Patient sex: M
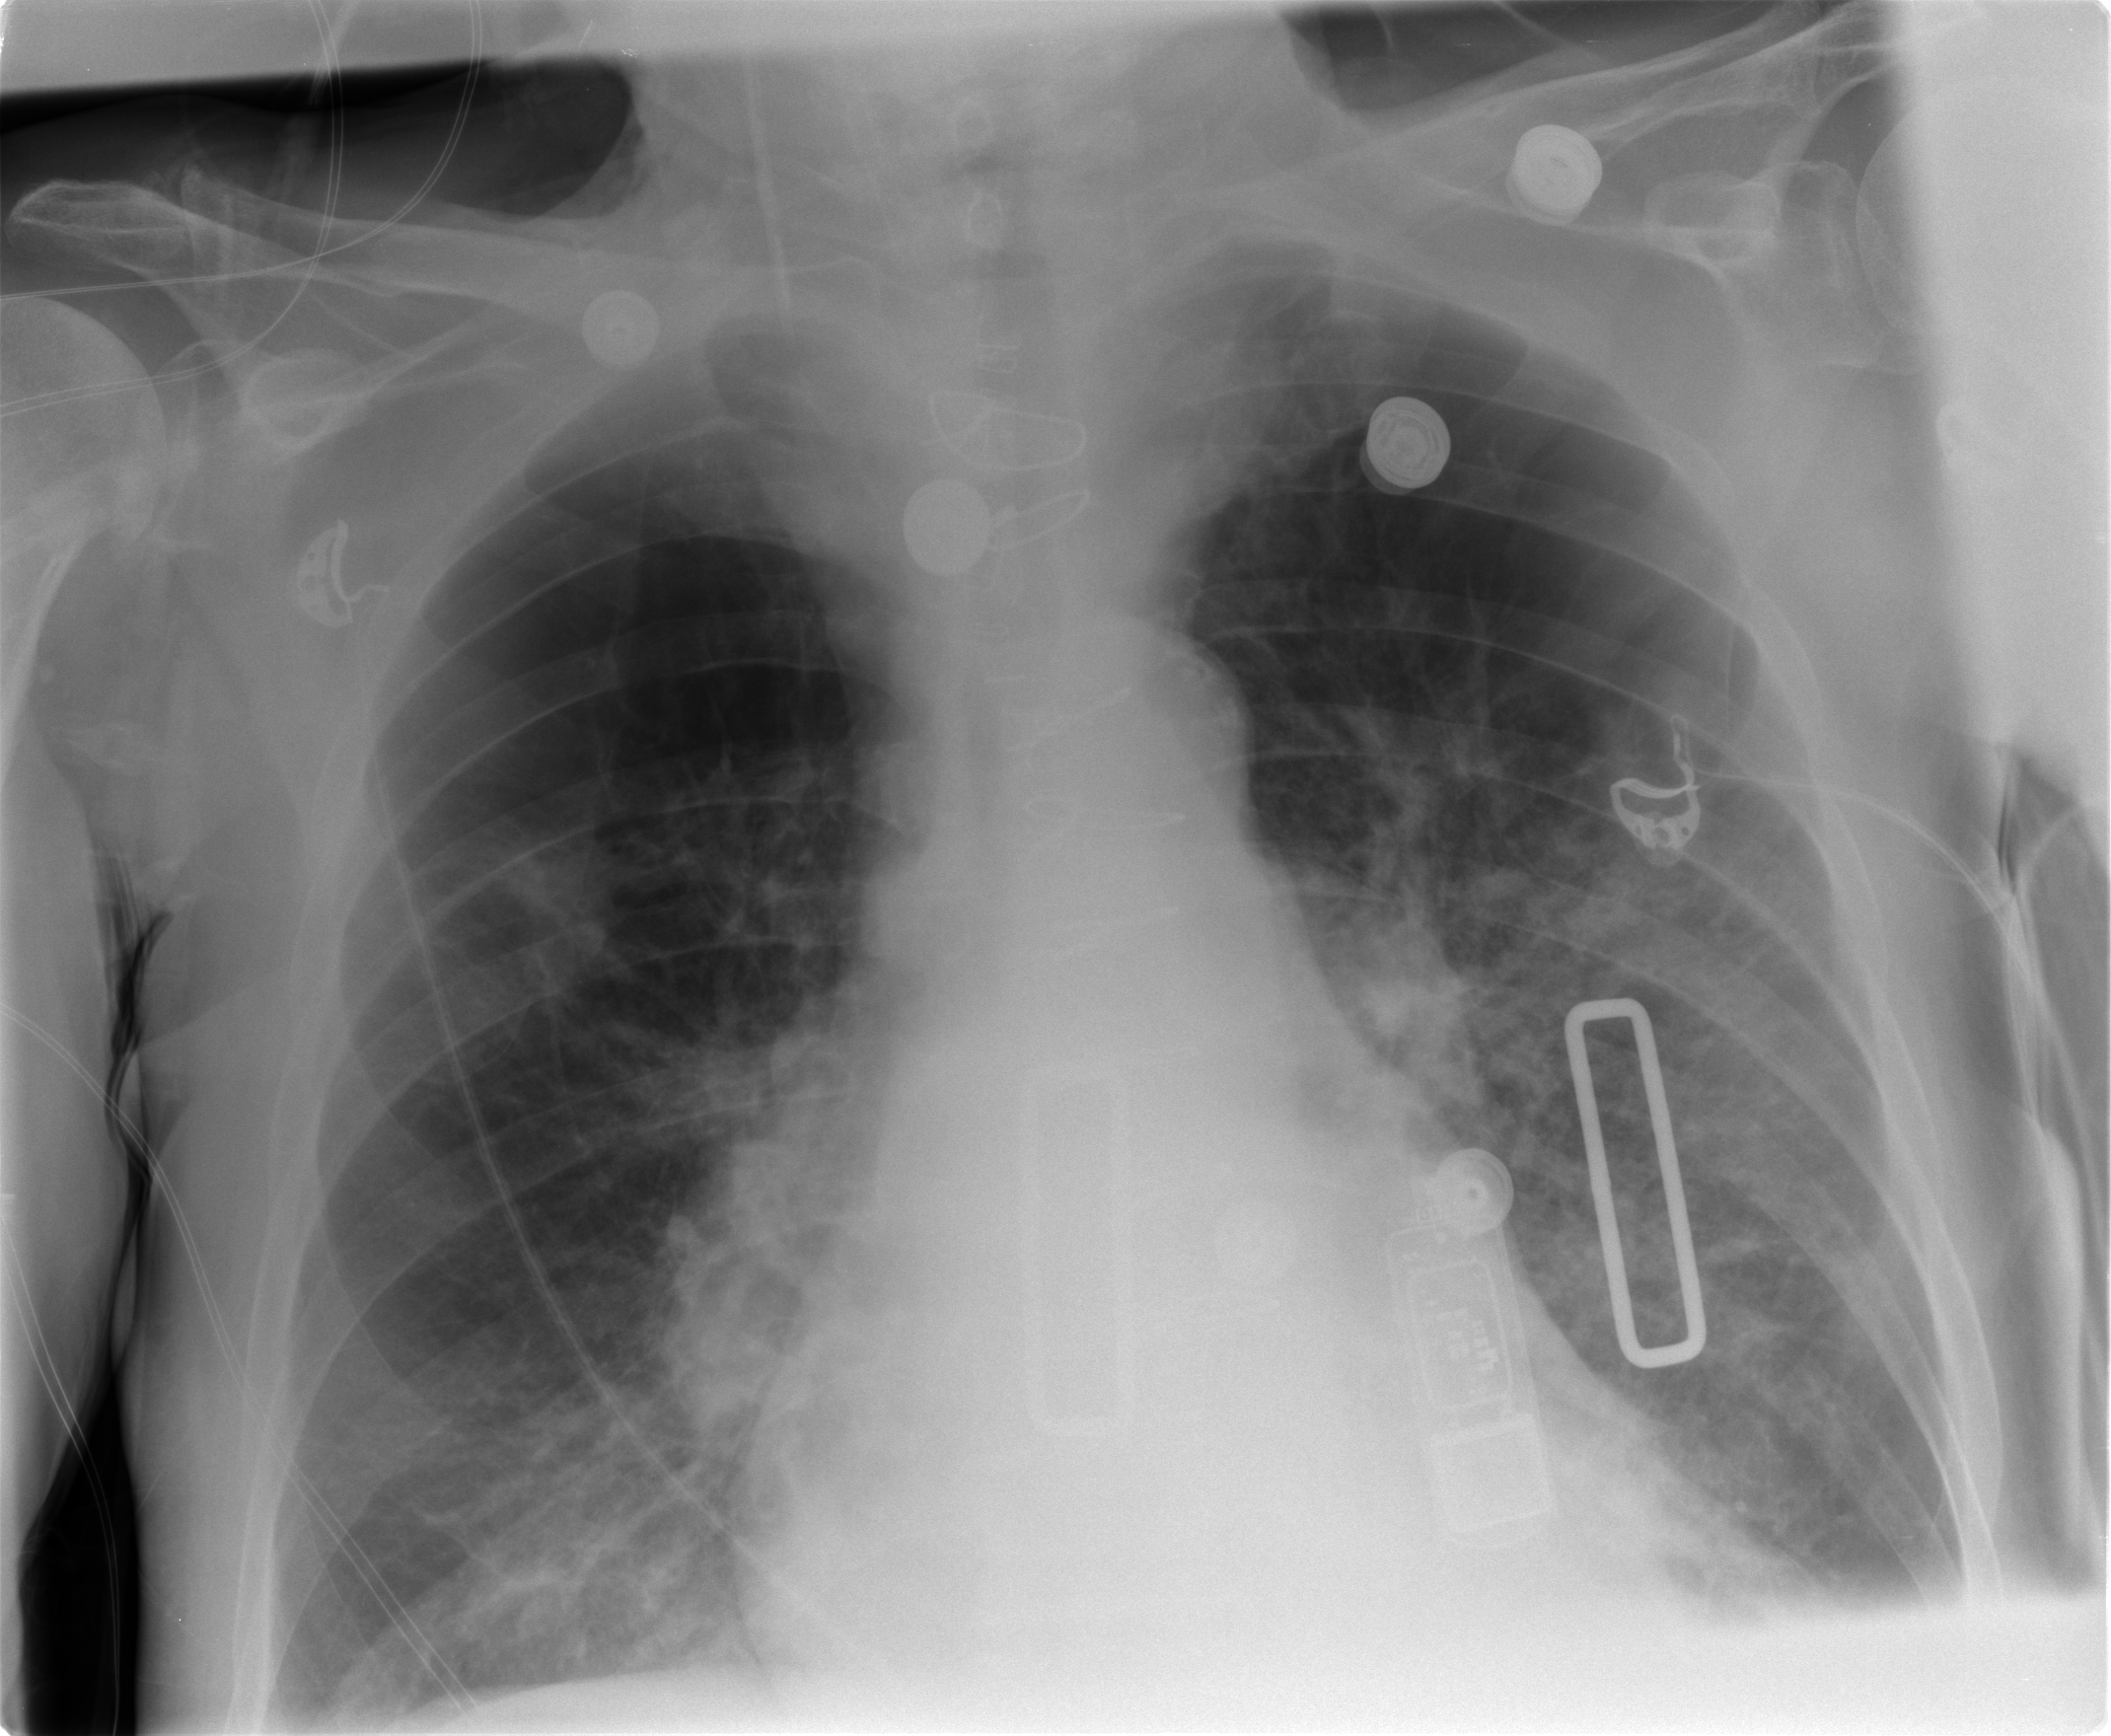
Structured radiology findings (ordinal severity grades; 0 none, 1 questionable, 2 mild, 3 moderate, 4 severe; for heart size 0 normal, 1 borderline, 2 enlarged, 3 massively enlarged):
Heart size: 0
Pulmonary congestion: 0
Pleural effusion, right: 0
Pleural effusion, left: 0
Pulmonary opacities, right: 2
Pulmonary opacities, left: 2
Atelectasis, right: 0
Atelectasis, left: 0